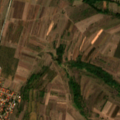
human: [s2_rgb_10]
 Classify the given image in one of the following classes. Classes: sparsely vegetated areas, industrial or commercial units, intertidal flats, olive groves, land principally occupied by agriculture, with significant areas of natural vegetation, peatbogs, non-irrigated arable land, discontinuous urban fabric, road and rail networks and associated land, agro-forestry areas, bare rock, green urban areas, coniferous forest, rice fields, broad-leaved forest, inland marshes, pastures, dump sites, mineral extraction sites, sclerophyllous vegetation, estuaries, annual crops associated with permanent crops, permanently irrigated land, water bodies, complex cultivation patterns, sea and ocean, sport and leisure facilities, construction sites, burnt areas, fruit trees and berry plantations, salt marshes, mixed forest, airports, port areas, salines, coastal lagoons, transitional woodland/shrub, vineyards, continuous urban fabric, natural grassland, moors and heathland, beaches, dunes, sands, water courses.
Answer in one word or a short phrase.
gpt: discontinuous urban fabric, non-irrigated arable land, complex cultivation patterns, land principally occupied by agriculture, with significant areas of natural vegetation